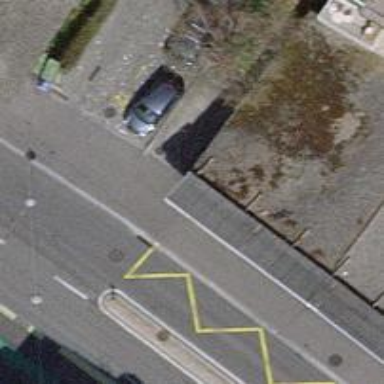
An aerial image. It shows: Platform for public transport on the road.